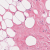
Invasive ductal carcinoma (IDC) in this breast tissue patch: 0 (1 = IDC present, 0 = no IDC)